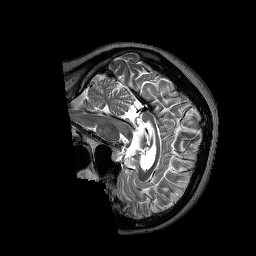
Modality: T2w
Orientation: sagittal
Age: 39
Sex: female
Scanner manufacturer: siemens
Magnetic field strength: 3 T
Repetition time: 3.2 s
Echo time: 0.354 s